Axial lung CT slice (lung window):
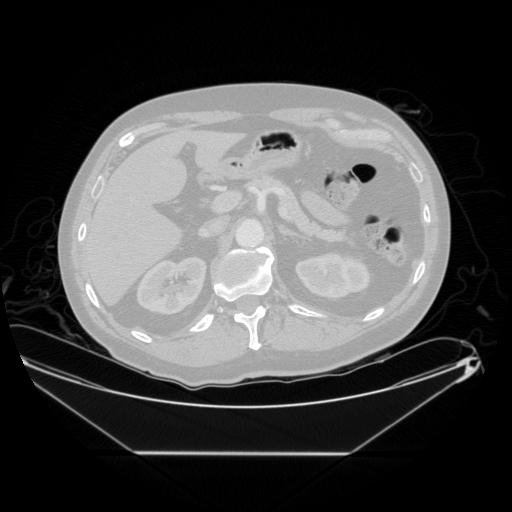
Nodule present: no